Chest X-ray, PA view. Patient: 52 years old, sex M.
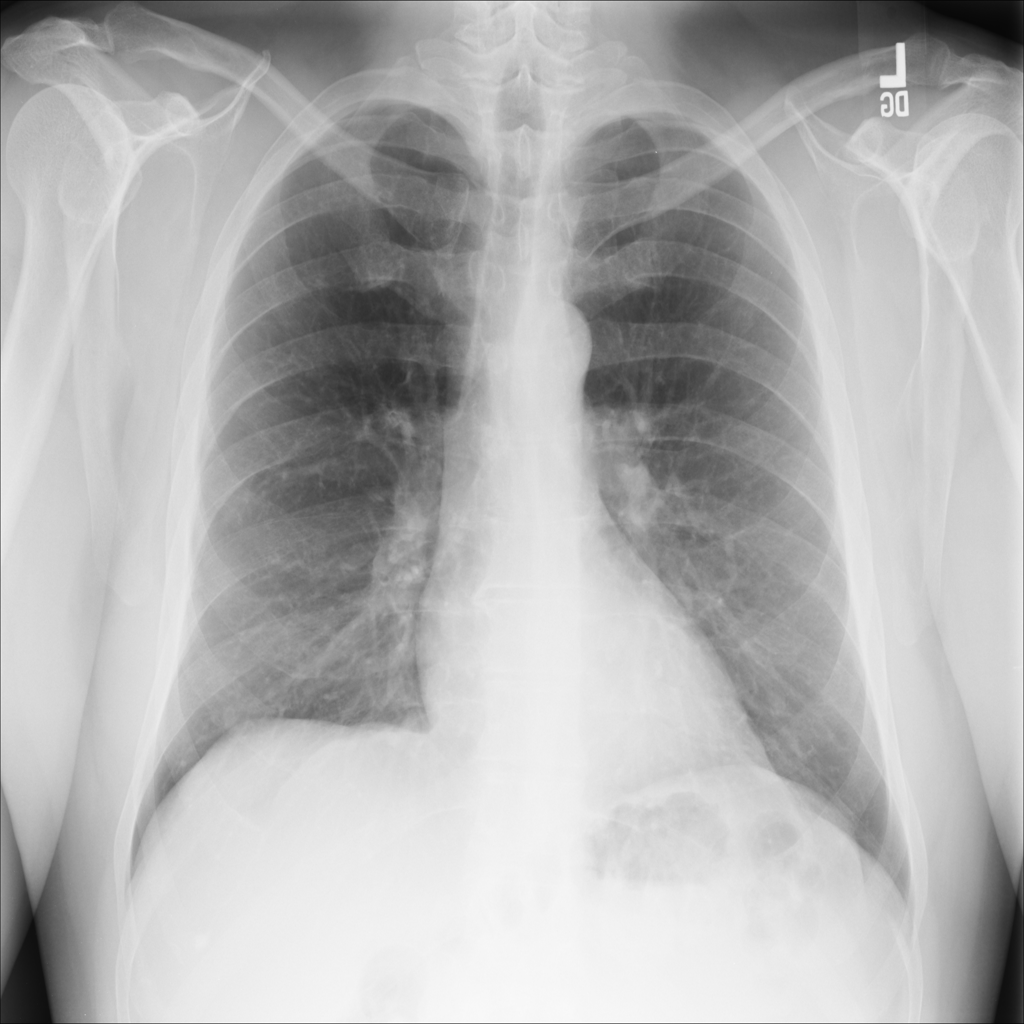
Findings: No Finding